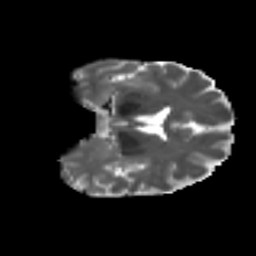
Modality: T2w
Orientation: coronal
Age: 64
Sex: female
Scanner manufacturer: ge
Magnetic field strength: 3 T
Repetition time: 7.8 s
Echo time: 0.0606 s